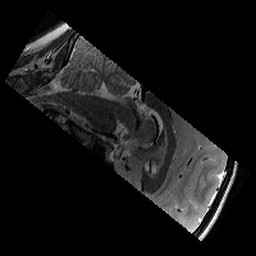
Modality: T2w
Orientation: sagittal
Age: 12
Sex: male
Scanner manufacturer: siemens
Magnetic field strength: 3 T
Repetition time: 9.23 s
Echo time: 0.067 s